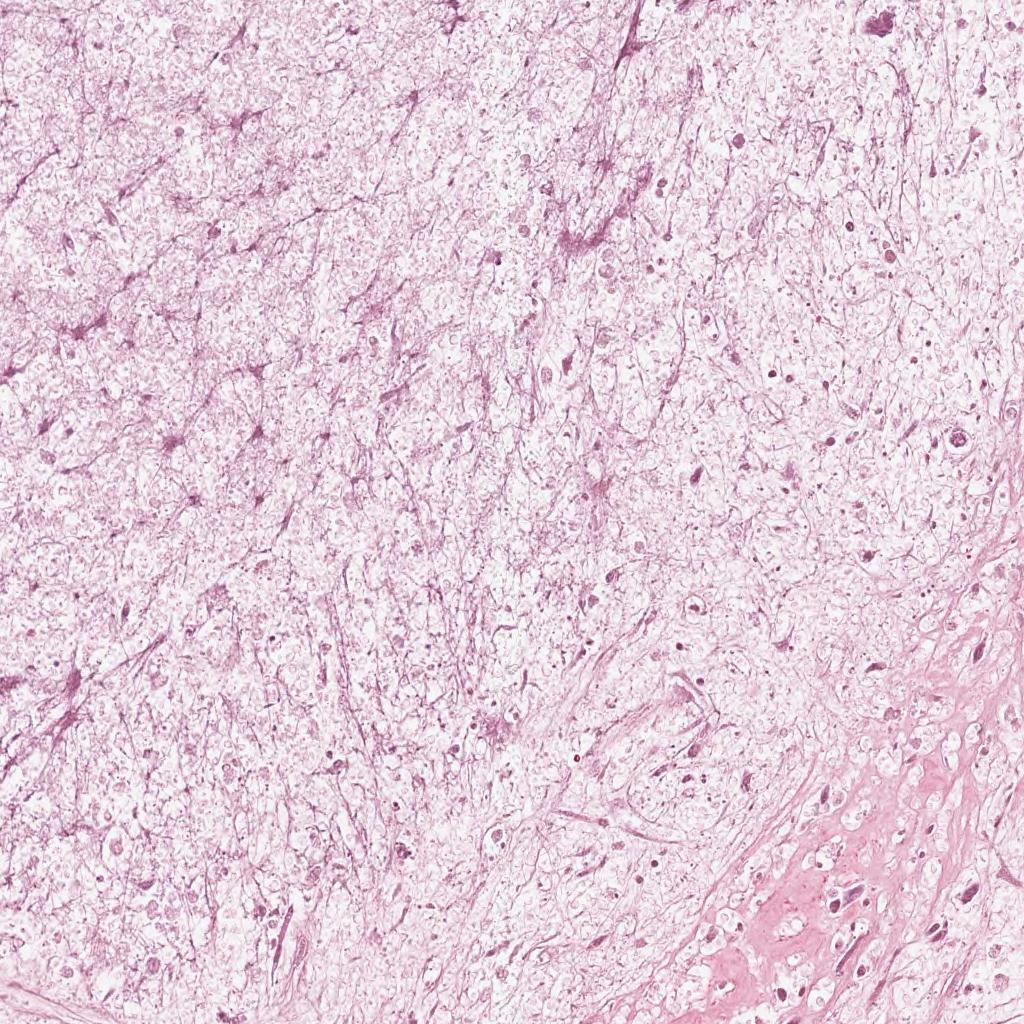
Label: Non-Viable-Tumor